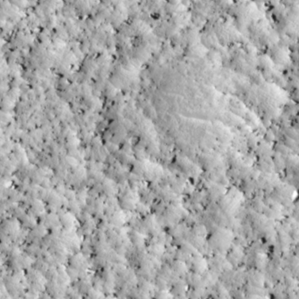
Label: non_frost